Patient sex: F
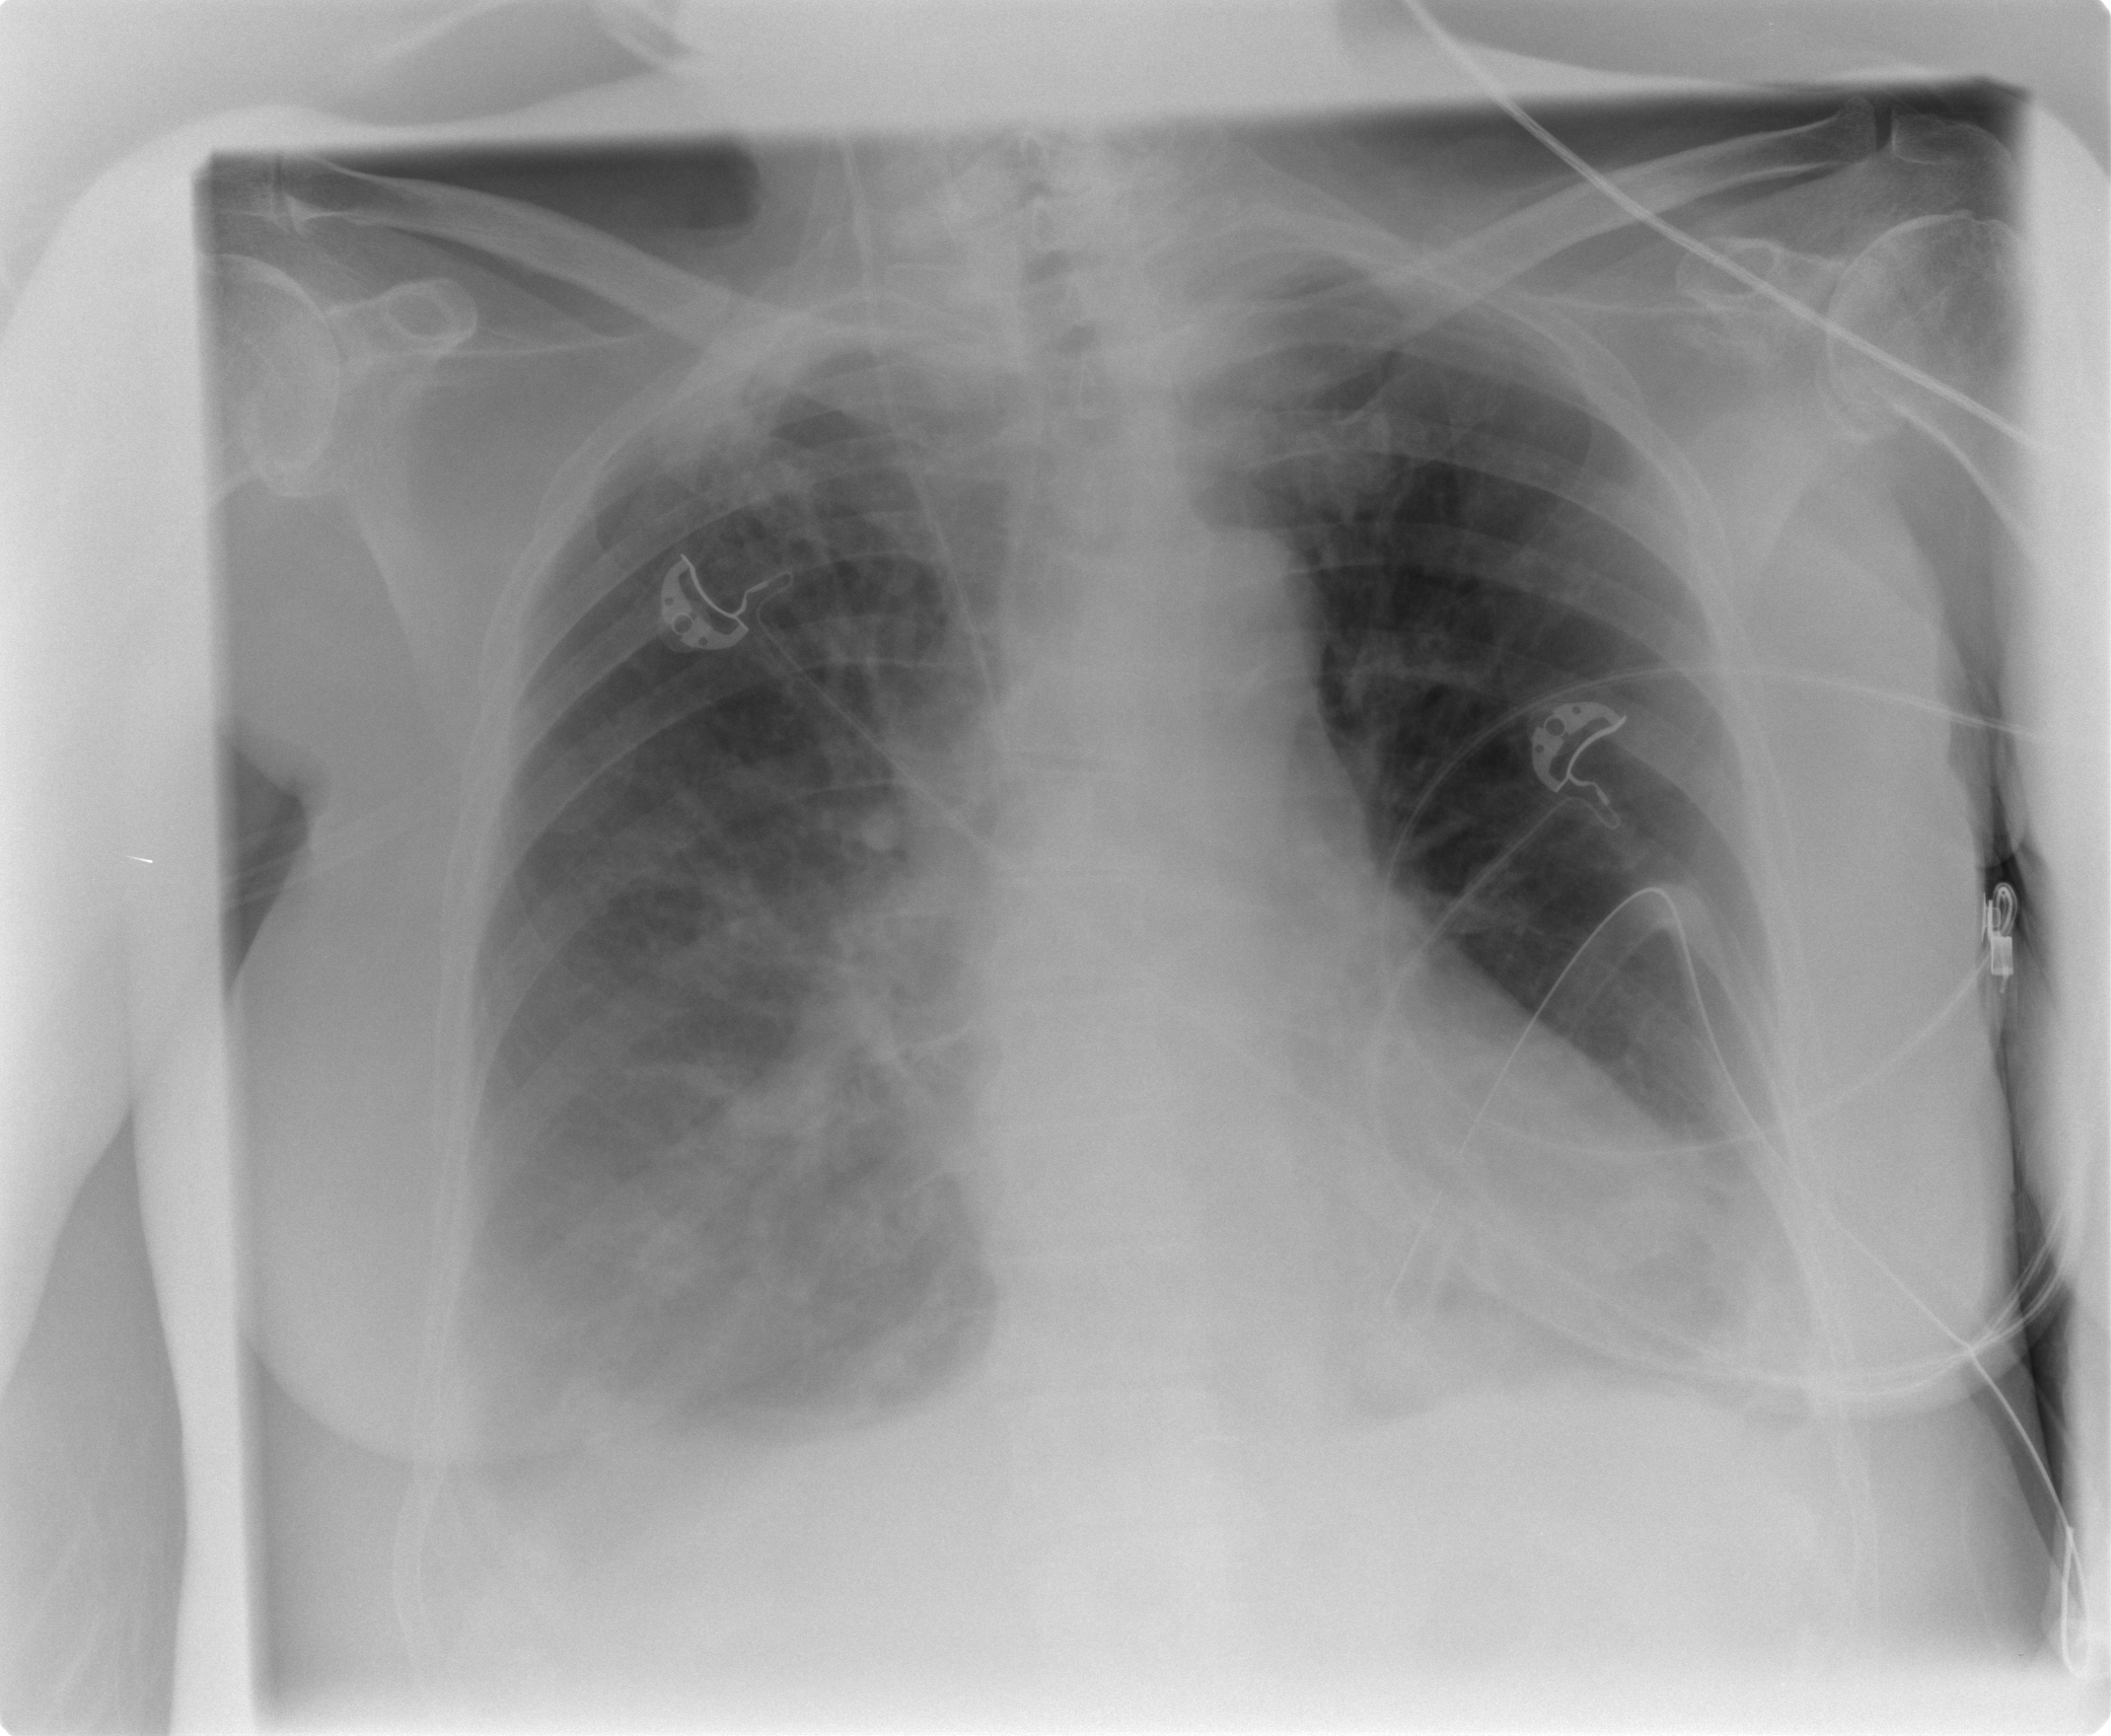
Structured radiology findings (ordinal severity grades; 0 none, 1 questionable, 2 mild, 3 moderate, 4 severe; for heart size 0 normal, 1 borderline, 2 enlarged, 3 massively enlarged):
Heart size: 0
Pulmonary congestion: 0
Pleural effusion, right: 2
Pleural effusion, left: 1
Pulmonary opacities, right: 0
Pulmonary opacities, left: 0
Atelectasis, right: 2
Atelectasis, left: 2